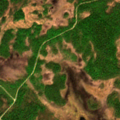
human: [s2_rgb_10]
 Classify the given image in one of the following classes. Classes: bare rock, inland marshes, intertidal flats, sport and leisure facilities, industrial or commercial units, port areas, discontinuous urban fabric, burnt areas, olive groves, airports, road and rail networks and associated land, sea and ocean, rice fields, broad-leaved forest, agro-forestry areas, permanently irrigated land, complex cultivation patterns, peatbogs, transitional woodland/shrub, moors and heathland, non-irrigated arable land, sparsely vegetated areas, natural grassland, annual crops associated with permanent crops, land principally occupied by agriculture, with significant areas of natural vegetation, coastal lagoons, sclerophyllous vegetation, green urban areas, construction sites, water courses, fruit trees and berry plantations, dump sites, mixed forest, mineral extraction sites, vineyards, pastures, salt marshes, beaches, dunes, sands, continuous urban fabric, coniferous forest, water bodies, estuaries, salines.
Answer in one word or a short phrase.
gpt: mixed forest, transitional woodland/shrub, peatbogs